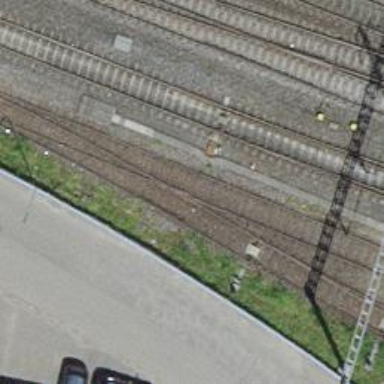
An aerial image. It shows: Railway switch.